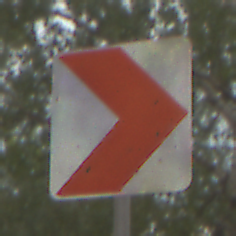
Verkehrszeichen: RichtungstafelnInKurvenKleinLinks
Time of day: MorningAfternoon
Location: Outdoor (Urban)
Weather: Overcast
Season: NotSpecified
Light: Natural